Field crop: maize
Growth stage: 2
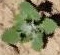
Species: chenopodium